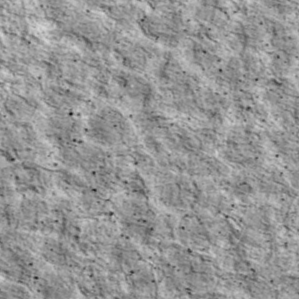
Label: non_frost